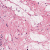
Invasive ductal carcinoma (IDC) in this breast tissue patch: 0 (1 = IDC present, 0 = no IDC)